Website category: movie
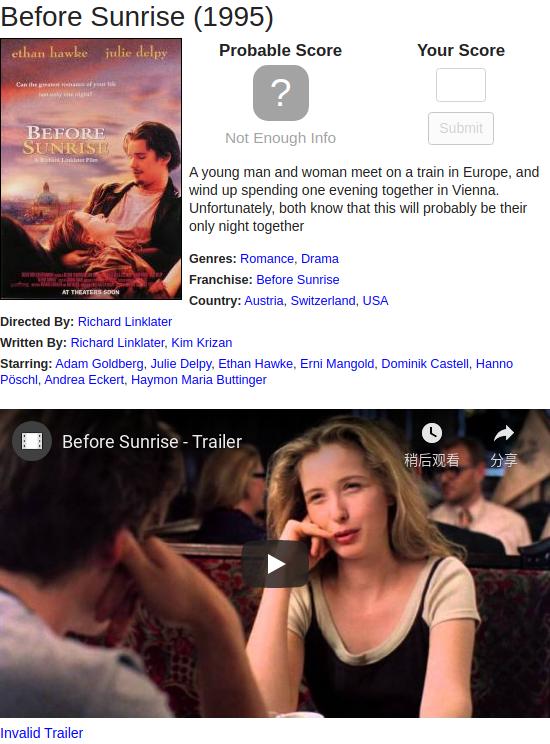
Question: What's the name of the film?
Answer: Before Sunrise

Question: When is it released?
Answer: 1995

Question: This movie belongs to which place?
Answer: Austria

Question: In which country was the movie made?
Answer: Austria

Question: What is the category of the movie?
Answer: Romance

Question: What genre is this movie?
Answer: Romance

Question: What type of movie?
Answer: Romance

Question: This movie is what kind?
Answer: Romance

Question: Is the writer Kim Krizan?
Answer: yes

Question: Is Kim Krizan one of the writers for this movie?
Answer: yes

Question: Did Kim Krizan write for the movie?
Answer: yes

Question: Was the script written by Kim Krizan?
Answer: yes

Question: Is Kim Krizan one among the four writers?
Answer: yes

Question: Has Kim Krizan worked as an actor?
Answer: no

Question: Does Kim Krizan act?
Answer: no

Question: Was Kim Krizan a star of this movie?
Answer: no

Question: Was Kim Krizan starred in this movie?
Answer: no

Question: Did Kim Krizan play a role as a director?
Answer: no

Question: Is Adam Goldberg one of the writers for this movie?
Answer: no

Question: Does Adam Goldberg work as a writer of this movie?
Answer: no

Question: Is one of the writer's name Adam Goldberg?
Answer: no

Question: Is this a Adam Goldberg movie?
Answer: no

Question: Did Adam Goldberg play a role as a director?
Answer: no

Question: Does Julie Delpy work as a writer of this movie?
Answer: no

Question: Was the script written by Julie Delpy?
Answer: no

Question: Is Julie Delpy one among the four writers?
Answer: no

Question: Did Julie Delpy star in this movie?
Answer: yes

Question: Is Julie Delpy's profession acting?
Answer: yes

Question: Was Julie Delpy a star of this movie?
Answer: yes

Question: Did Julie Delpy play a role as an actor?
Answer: yes

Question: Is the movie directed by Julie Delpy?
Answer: no

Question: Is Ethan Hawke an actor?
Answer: yes

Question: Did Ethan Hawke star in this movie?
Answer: yes

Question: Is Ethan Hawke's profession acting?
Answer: yes

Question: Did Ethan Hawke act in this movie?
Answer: yes

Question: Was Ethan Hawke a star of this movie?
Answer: yes

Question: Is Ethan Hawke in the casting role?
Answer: yes

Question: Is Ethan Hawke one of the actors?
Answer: yes

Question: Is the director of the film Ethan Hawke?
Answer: no

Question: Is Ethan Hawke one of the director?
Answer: no

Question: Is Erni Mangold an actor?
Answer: yes

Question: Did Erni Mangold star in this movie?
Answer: yes

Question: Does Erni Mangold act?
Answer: yes

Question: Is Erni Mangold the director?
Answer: no

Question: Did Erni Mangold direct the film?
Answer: no

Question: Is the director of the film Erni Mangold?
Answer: no

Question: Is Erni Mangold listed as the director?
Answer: no

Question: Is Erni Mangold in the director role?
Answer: no

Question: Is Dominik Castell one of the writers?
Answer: no

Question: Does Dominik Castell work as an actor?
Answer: yes

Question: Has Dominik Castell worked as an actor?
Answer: yes

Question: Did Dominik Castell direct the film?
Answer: no

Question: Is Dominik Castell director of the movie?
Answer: no

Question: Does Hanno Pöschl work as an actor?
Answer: yes

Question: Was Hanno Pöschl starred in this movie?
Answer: yes

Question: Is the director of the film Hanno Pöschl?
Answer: no

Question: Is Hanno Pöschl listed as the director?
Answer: no

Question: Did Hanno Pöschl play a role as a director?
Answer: no

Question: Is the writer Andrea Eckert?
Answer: no

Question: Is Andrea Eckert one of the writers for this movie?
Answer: no

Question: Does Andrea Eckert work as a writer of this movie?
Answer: no

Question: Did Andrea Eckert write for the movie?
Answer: no

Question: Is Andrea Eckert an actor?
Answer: yes

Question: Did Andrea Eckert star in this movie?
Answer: yes